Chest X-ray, PA view. Patient: 23 years old, sex F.
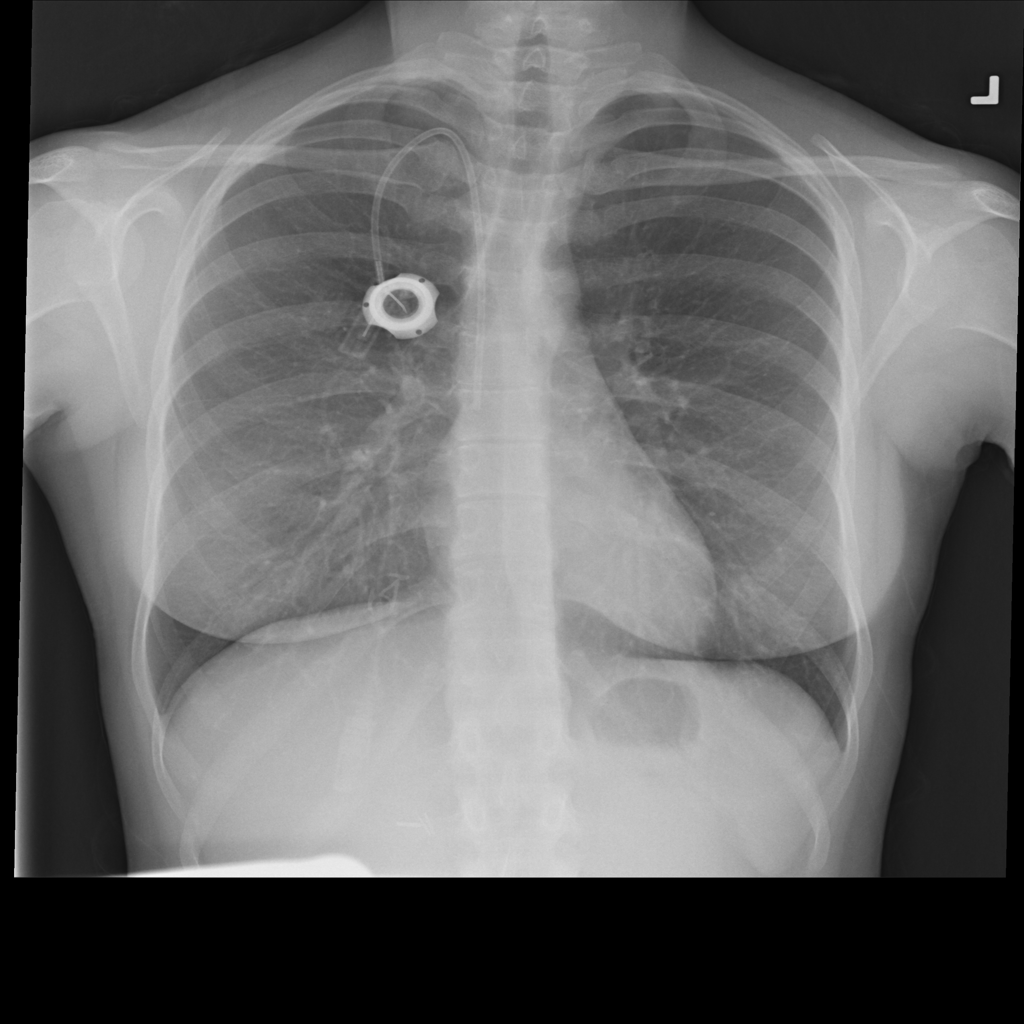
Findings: No Finding